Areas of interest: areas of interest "Driving School"
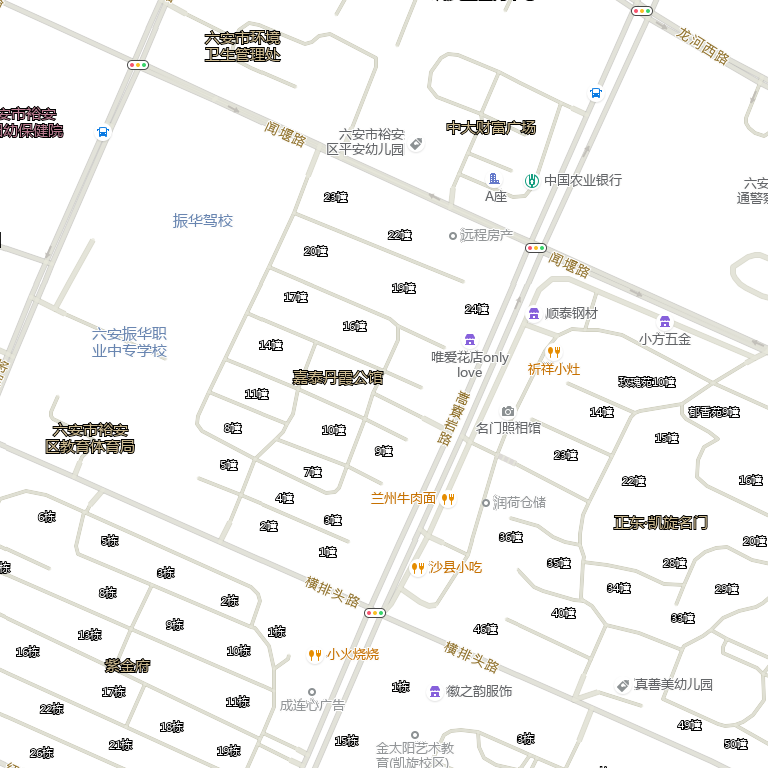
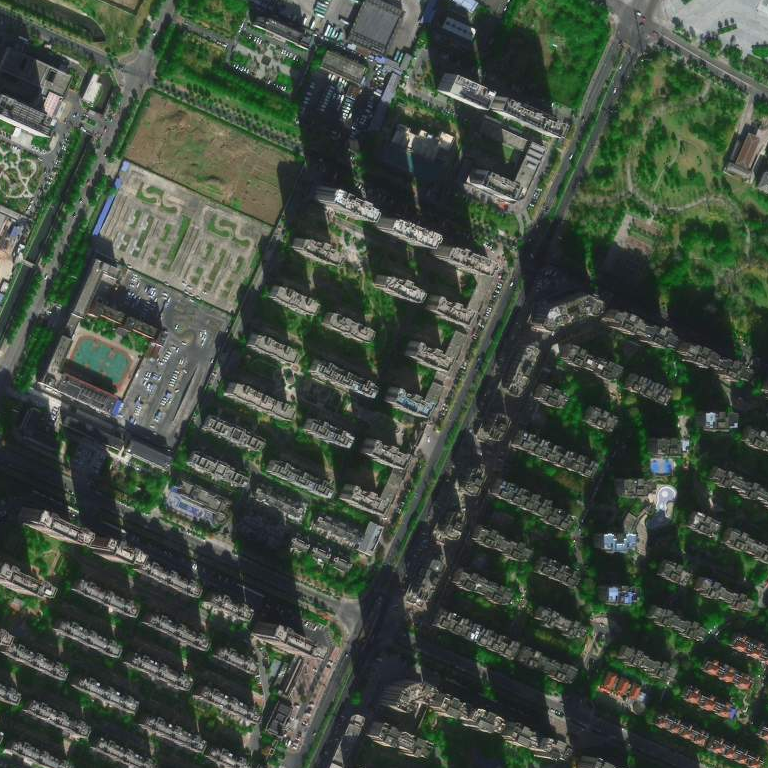